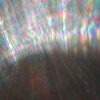
Label: sunburn